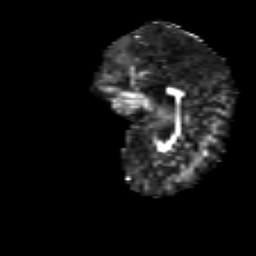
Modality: FA
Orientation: sagittal
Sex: female
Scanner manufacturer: siemens
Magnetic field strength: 3 T
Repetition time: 5 s
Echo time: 0.071 s